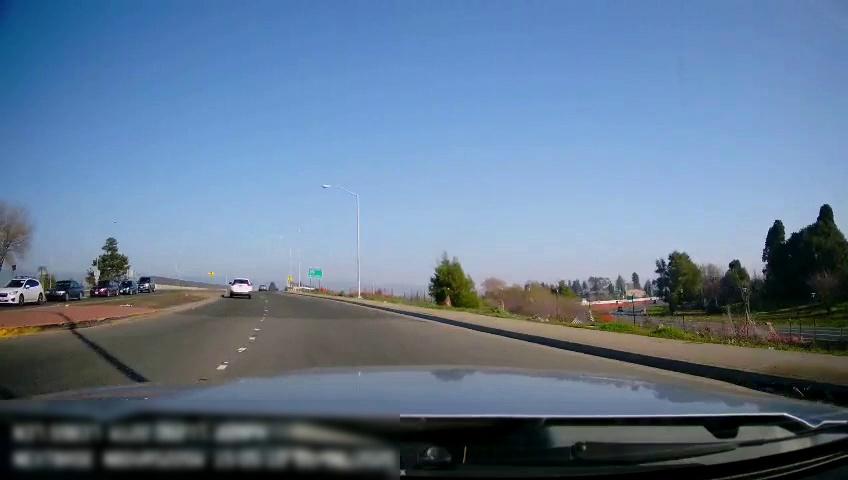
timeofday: Day
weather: Sunny
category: Drivable Space
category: Drivable Space
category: Drivable Space
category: Vehicles | SUV
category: Vehicles | Car
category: Vehicles | Car
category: Vehicles | Car
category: Vehicles | Car
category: Vehicles | Car
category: Vehicles | SUV
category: Lanes | Alternate Lane
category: Lanes | Alternate Lane
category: Traffic | Signs